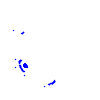
Particle: kaon